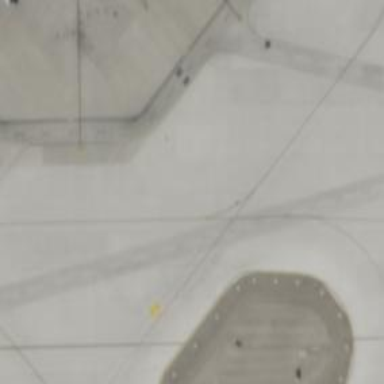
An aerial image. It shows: View of taxiway at the airport.